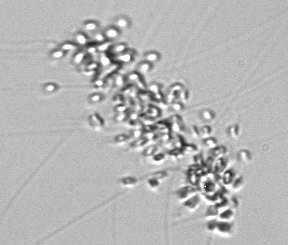
Label: Chaetoceros_didymus_TAG_external_flagellate